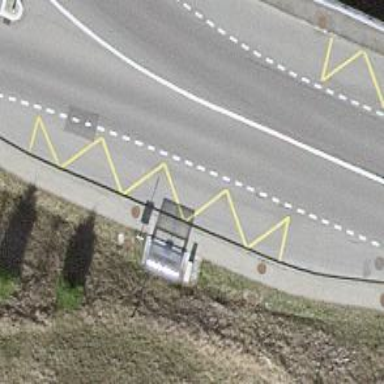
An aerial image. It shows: Bus stop with shelter. It is platform for public transport.